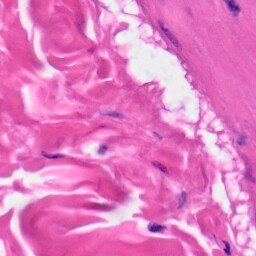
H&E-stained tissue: Skin